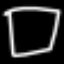
Label: square